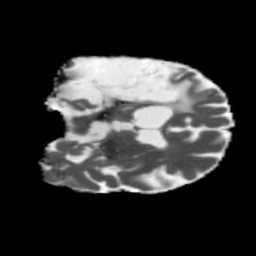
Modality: MD
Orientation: coronal
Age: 51
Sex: male
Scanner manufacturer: siemens
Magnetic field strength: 3 T
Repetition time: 5.47 s
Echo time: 0.0854 s